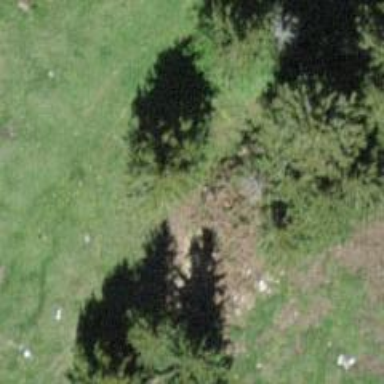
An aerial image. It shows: Needle-leaved tree in natural setting.